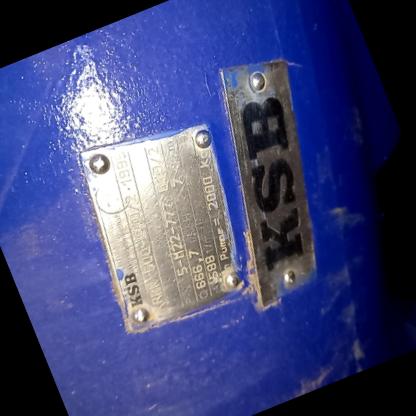
Klasa: tabliczka-znamionowa